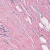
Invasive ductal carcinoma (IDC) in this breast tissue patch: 0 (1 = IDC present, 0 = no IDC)